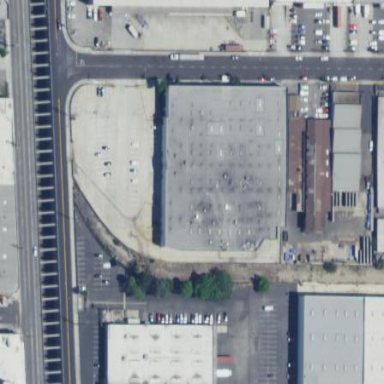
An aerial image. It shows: Warehouse.